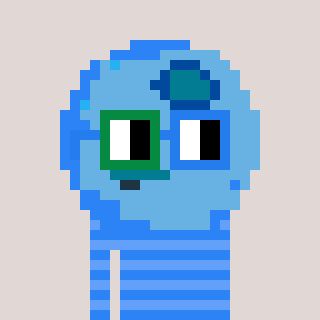
a pixel art character with square green and blue glasses, a blueberry-shaped head and a blue-colored body on a warm background